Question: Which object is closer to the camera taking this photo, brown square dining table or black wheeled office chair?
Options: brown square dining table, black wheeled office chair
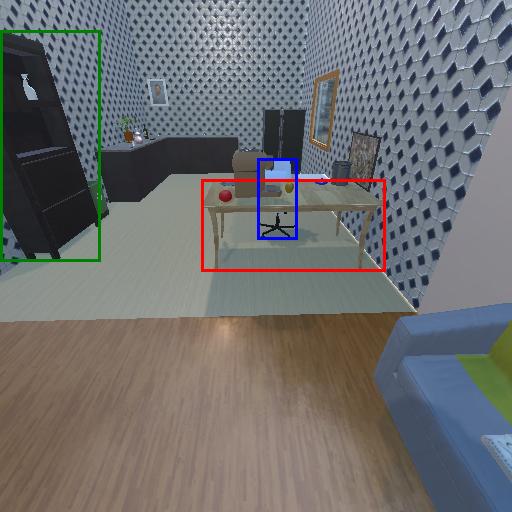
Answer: brown square dining table